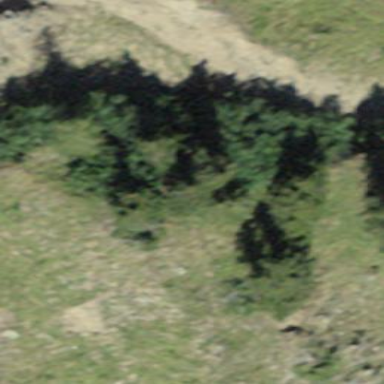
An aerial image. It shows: Forest area.